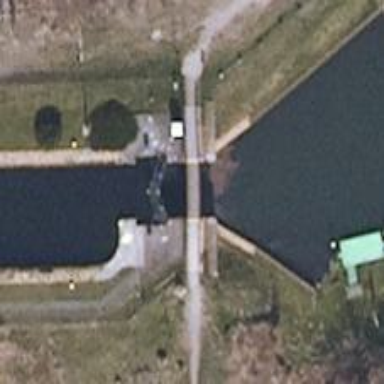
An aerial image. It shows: Lock gate on waterway.